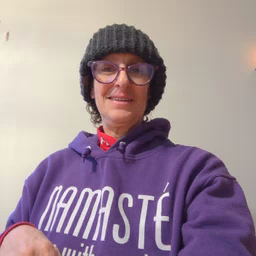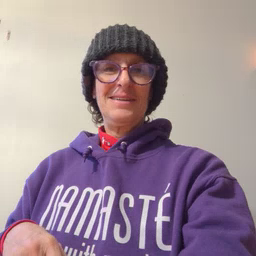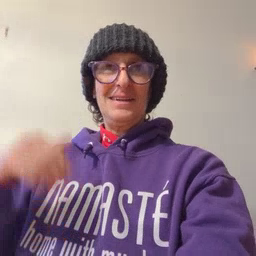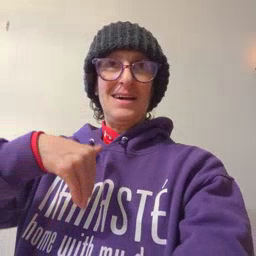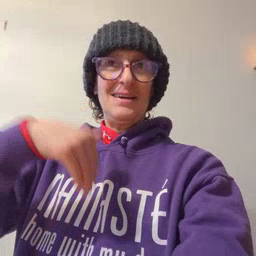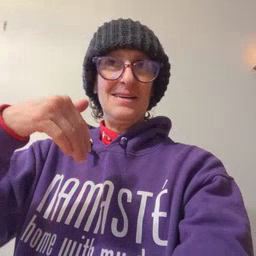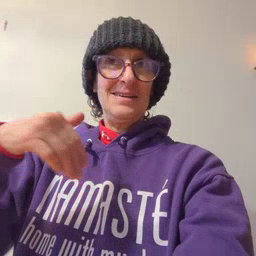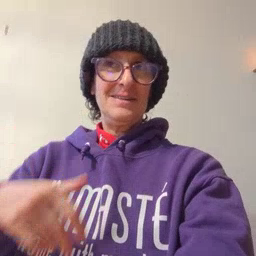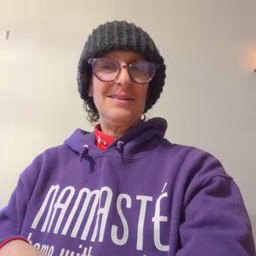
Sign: night